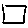
Label: square